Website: walmart
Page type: cart
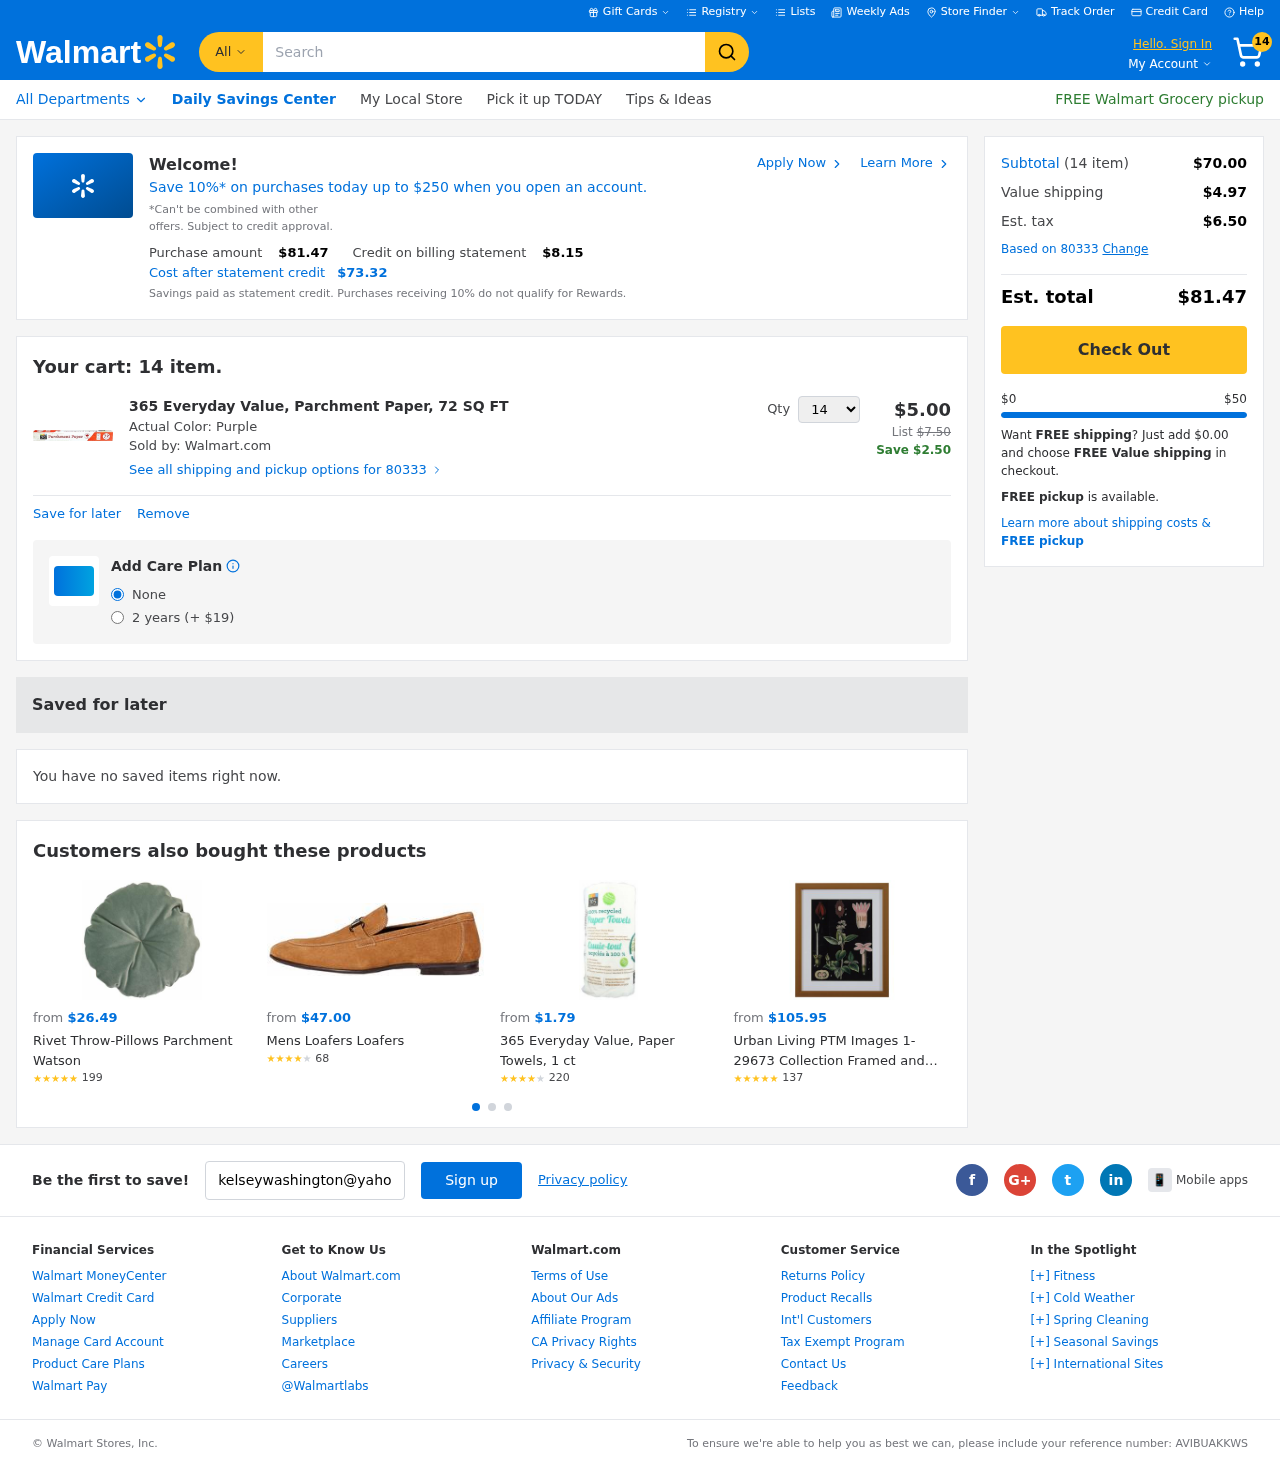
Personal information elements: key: PII_EMAIL
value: kelseywashington@yahoo.com
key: PII_POSTCODE
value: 80333
Product elements: key: PRODUCT1_NAME
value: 365 Everyday Value, Parchment Paper, 72 SQ FT
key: PRODUCT1_PRICE
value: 5
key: PRODUCT1_QUANTITY
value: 14
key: PRODUCT2_NAME
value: Rivet Throw-Pillows Parchment Watson
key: PRODUCT2_NUM_RATINGS
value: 199
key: PRODUCT2_PRICE
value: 26.49
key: PRODUCT2_RATING
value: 4.5
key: PRODUCT3_NAME
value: Mens Loafers Loafers
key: PRODUCT3_NUM_RATINGS
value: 68
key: PRODUCT3_PRICE
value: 47
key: PRODUCT3_RATING
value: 4.3
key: PRODUCT4_NAME
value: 365 Everyday Value, Paper Towels, 1 ct
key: PRODUCT4_NUM_RATINGS
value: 220
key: PRODUCT4_PRICE
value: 1.79
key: PRODUCT4_RATING
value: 3.8
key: PRODUCT5_NAME
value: Urban Living PTM Images 1-29673 Collection Framed and matted giclee Print on Paper Under Glass Wall
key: PRODUCT5_NUM_RATINGS
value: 137
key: PRODUCT5_PRICE
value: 105.95
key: PRODUCT5_RATING
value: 4.7
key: PRODUCT1_ORIGINAL_PRICE
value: $7.50
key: PRODUCT1_SAVINGS
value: Save $2.50
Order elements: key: ORDER_NUM_ITEMS
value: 14
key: ORDER_TOTAL
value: $81.47
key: PROMO_TOTAL_AFTER_CREDIT
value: $73.32
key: ORDER_SUBTOTAL
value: $70.00
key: ORDER_SHIPPING_COST
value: $4.97
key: ORDER_TAX
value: $6.50
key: FREE_SHIPPING_REMAINING
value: $0.00
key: ORDER_REFERENCE_NUMBER
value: AVIBUAKKWS
Search elements: key: HEADER_SEARCH
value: Search
Other elements: key: PROMO_CREDIT
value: $8.15